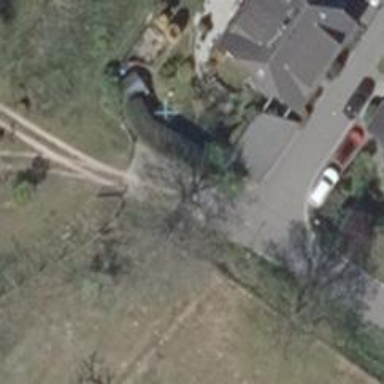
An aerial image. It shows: Sandy driveway.